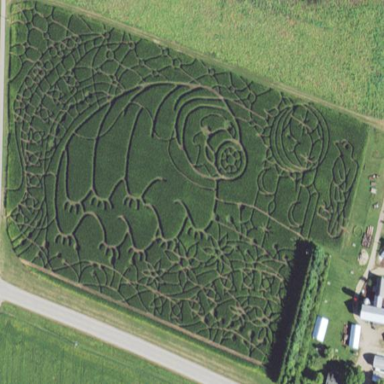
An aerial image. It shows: Corn maze attraction located in farmland.